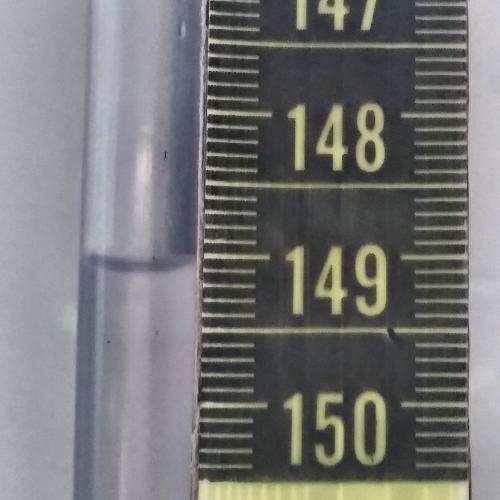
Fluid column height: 149.1 cm